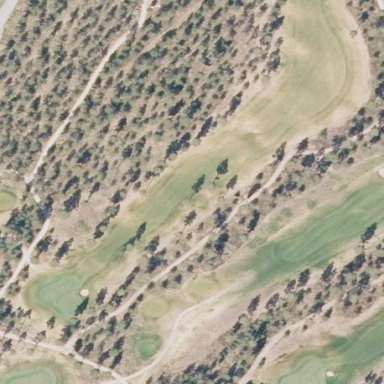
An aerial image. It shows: Grassy area designated as golf fairway.